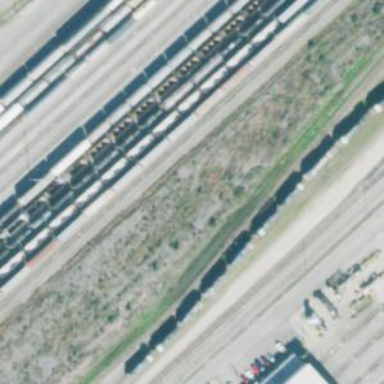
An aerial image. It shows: Abandoned railway yard is depicted.